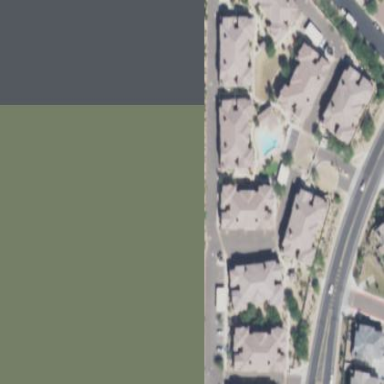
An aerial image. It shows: Condominium within residential area.